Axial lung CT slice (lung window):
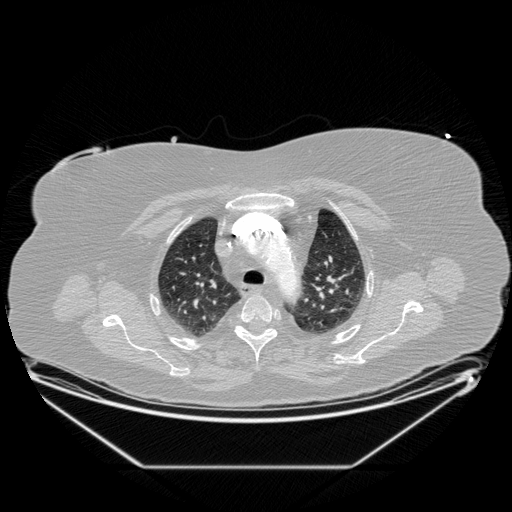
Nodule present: no